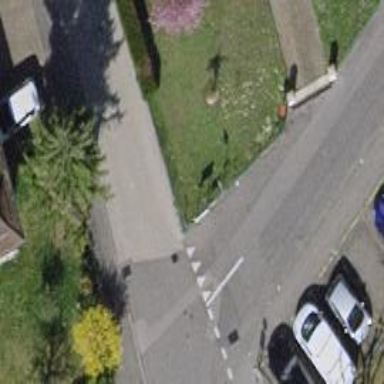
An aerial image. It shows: Residential road with asphalt surface and no sidewalk.